一年级 · 逻辑题
( 4 分 ) 根据要求在 ( ) 里画“、”或“o”。

（1）故事书的右边是亮亮的笔记本，画“小”。

（2）漫画书的左边是奇奇的笔记本，画“"”。
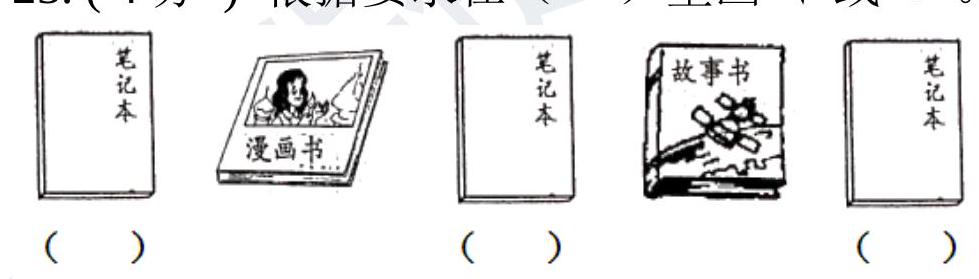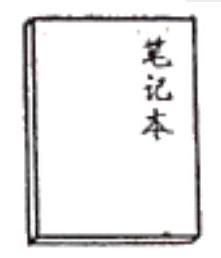
答案: 解( 1 )

(2)